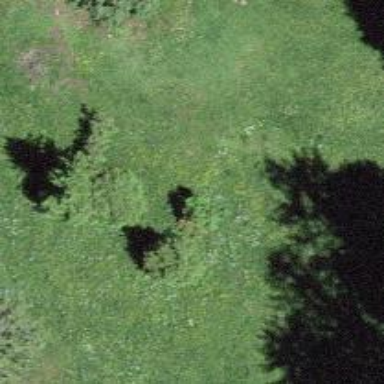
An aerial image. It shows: Single tag "natural: tree."